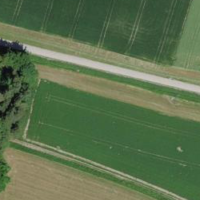
EUNIS habitat code: 52
Species observed at this site:
Araschnia levana
Coenonympha pamphilus
Pieris napi
Polyommatus icarus
Aglais urticae
Maniola jurtina
Pieris brassicae